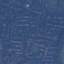
Land use / land cover class: Residential